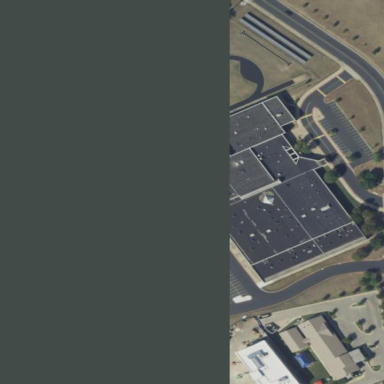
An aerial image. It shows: School.